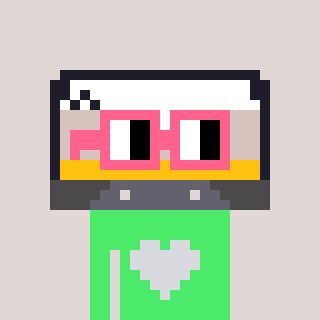
a pixel art character with square pink glasses, a cassette tape-shaped head and a teal-colored body on a warm background